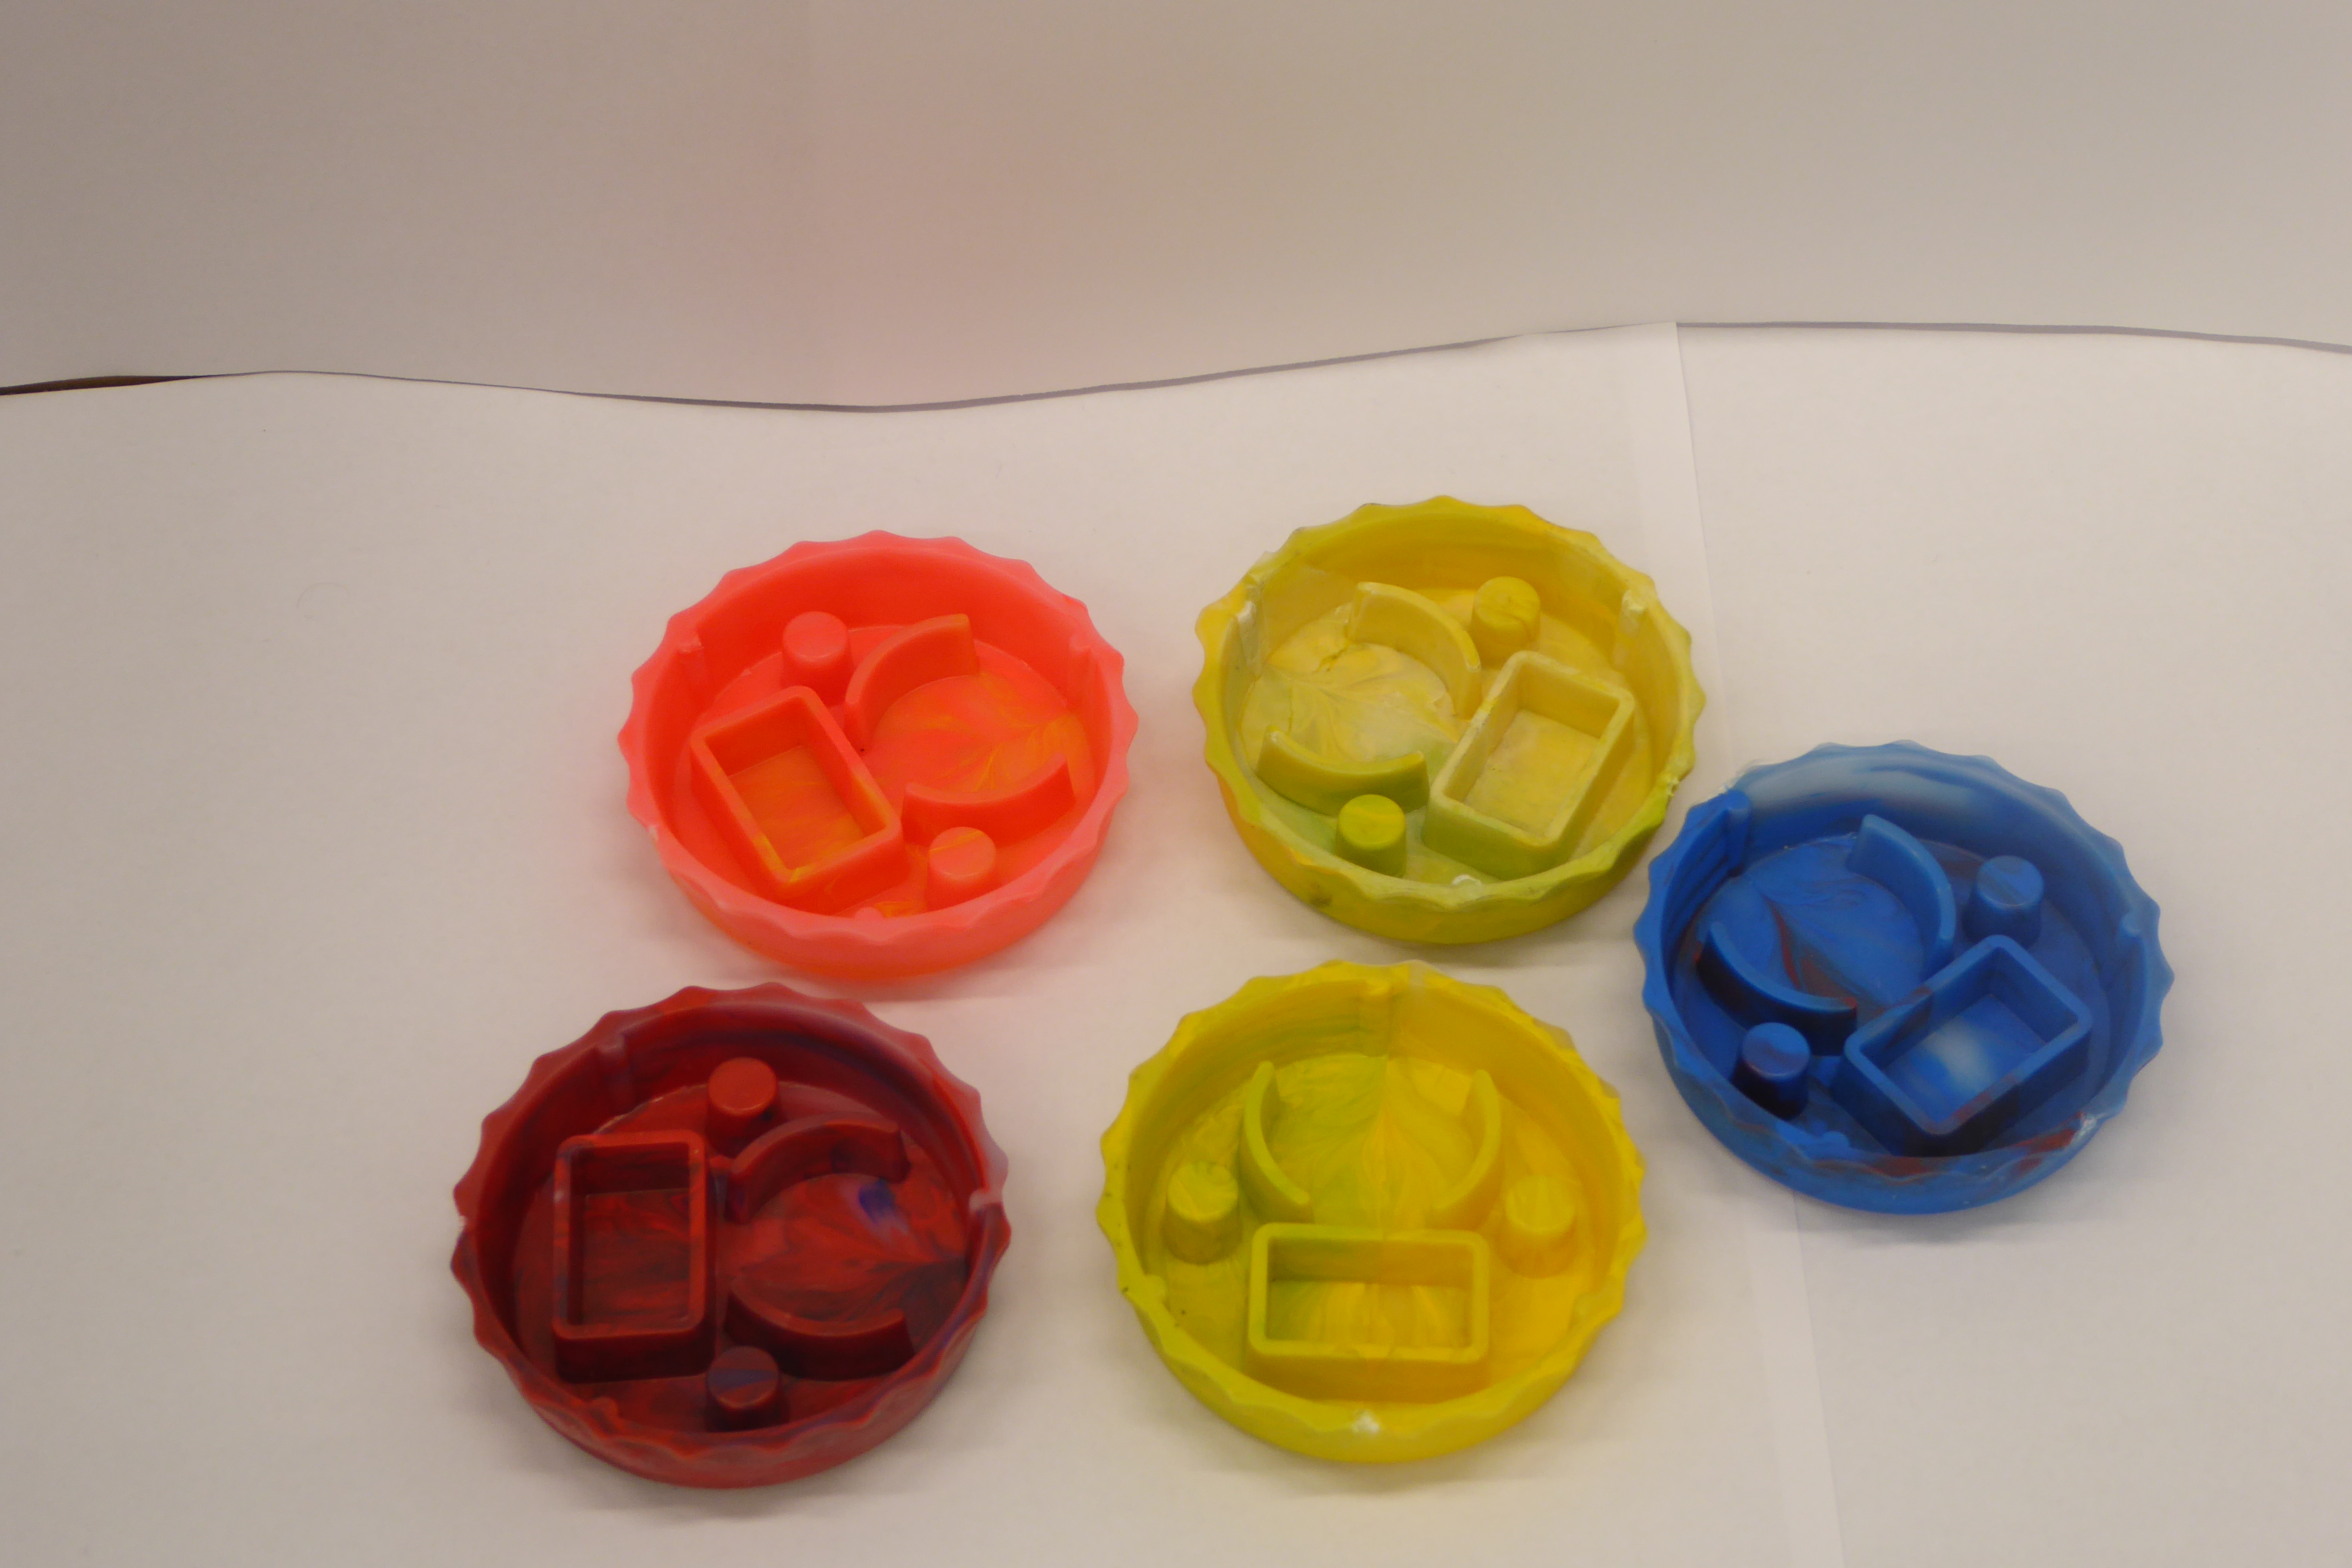
Label: Bottle Opener - Cover